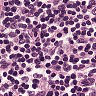
Metastatic tissue present: no